Field crop: tomato
Growth stage: 2
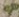
Species: solanum